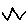
Label: zigzag